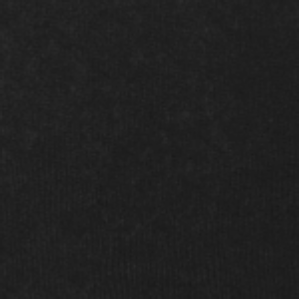
Label: frost